Question: So far I have this:
'''
File dir = new File("C:\Users\User\Desktop\dir\dir1\dir2);
dir.mkdirs();
File file = new File(dir, "filename.txt");
FileWriter archivo = new FileWriter(file);
archivo.write(String.format("%20s %20s", "column 1", "column 2
"));
archivo.write(String.format("%20s %20s", "data 1", "data 2"));
archivo.flush();
archivo.close();
'''
However. the file output looks like this:

Which I do not like at all.
How can I make a better table format for the output of a text file?
Would appreciate any assistance.
Thanks in advance!
EDIT: Fixed!
Also, instead of looking like
'''
column 1 column 2
data 1 data 2
'''
How can I make it to look like this:
'''
column 1 column 2
data 1 data 2
'''
Would prefer it that way.
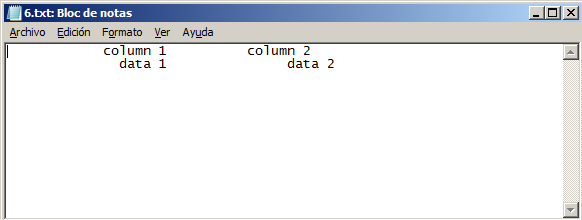
Answer: The '
' is been evaluated as part of the second parameter, so it basically calculating the required space as something like... '20 - "column 2".length() - "
".length()', but since the second line doesn't have this, it takes less space and looks misaligned...
Try adding the '
' as part of the base format instead, for example...
'''
String.format("%20s %20s
", "column 1", "column 2")
'''
This generates something like...
'''
column 1 column 2
data 1 data 2
'''
In my tests...